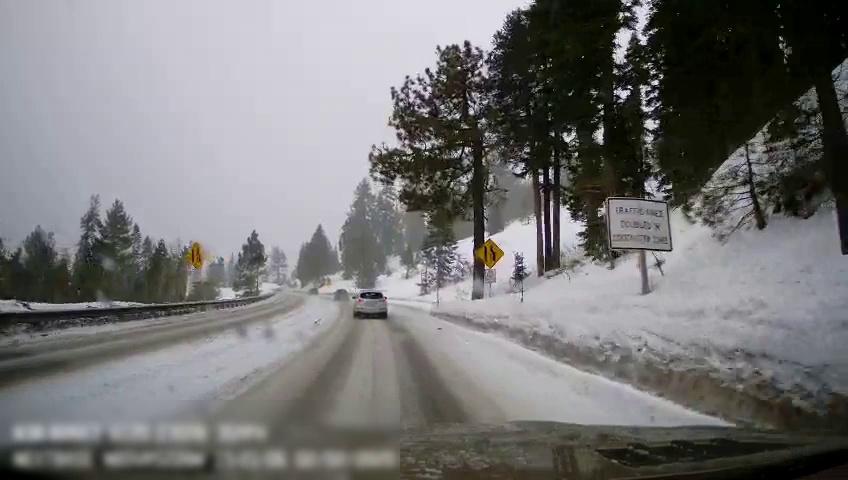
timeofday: Day
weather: Snowy
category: Drivable Space
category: Vehicles | SUV
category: Vehicles | Car
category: Vehicles | Car
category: Traffic | Signs
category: Traffic | Signs
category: Traffic | Signs